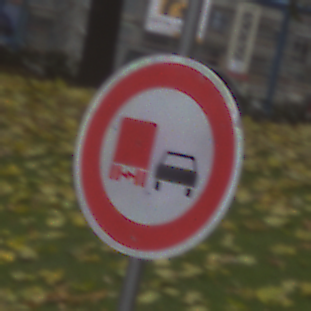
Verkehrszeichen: UeberholverbotKraftfahrzeuge
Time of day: MorningAfternoon
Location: Outdoor (Nature)
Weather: Overcast
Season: Autumn
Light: Natural